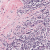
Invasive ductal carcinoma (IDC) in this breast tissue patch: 0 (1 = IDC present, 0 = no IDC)